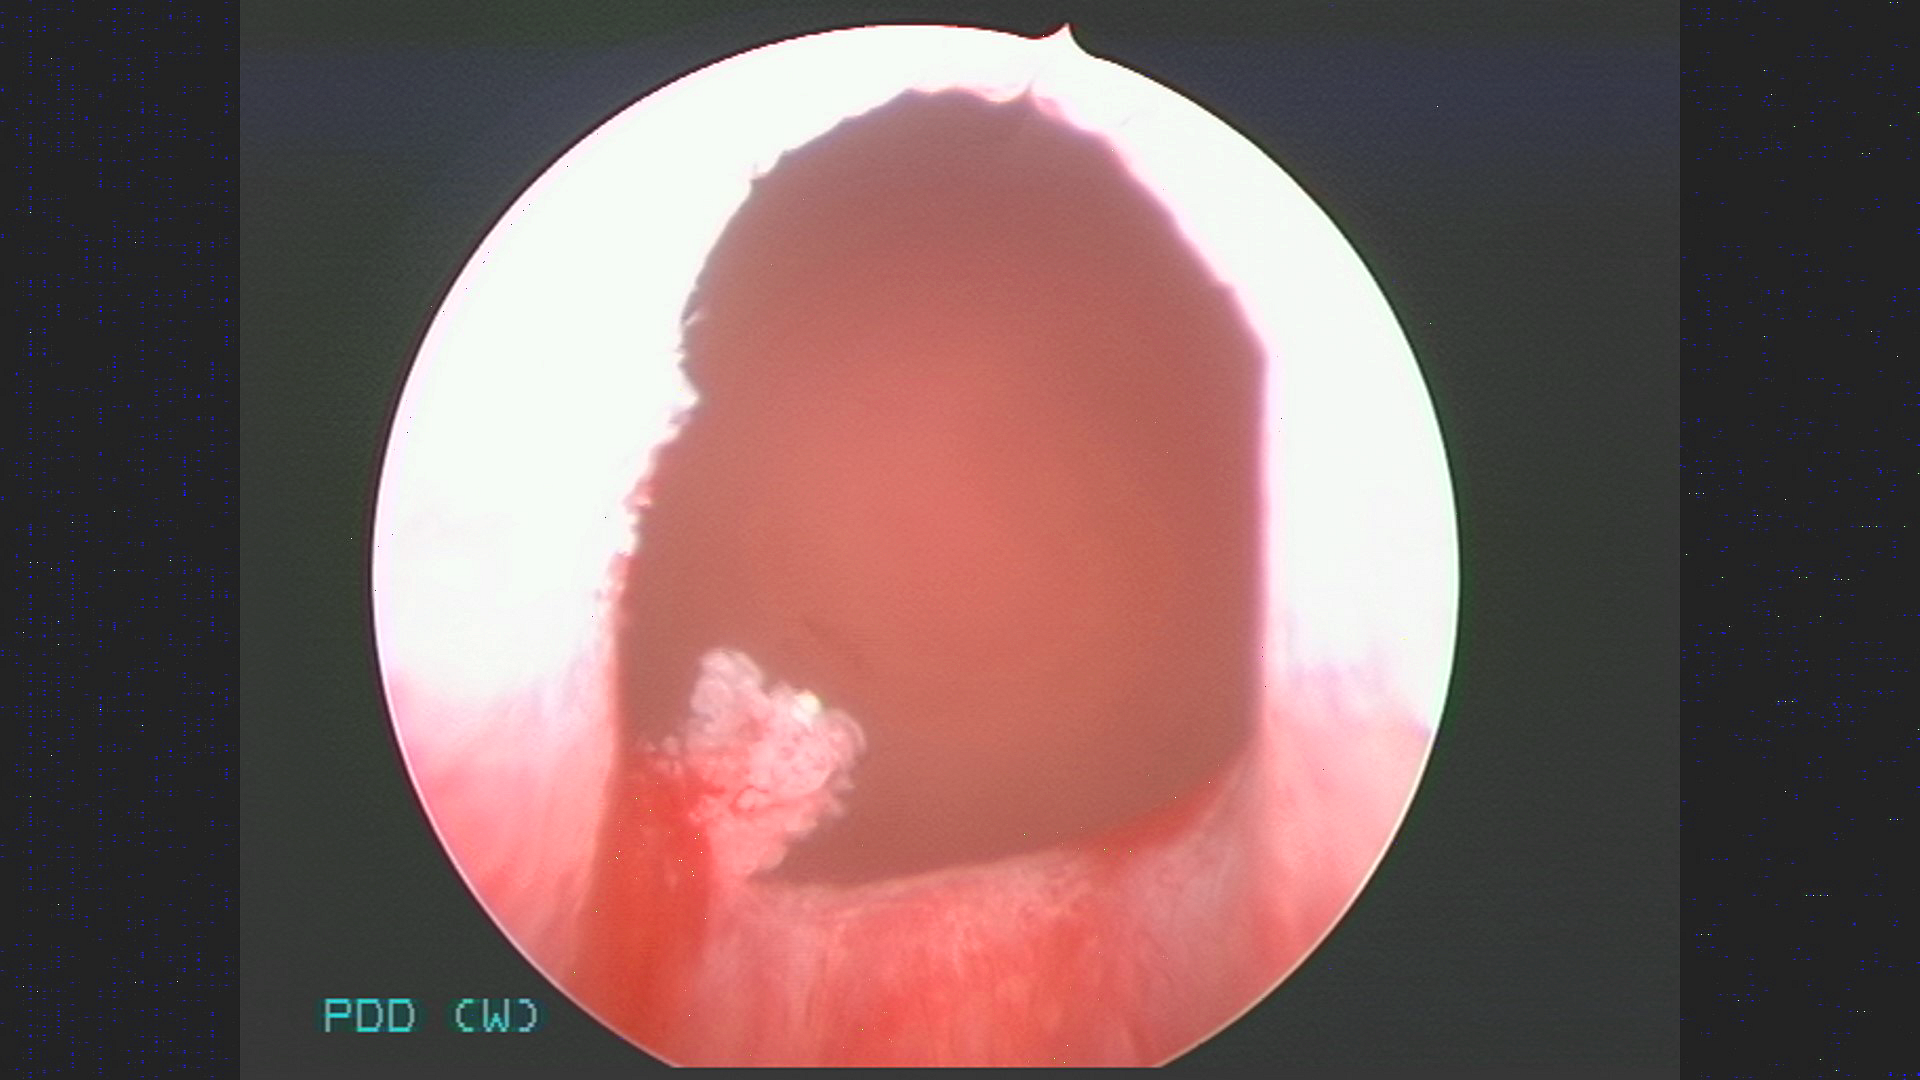
Modality: WLC
Class: Malignant
Subclass: LowGradePapillary
Lesion: L3
Stage: Ta
Morphology: Papillary
Bladder cancer association: Yes